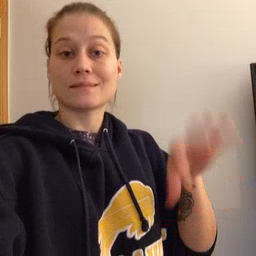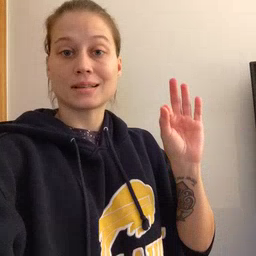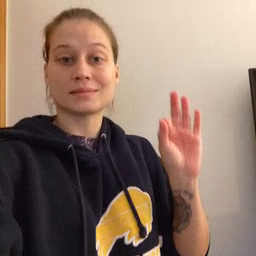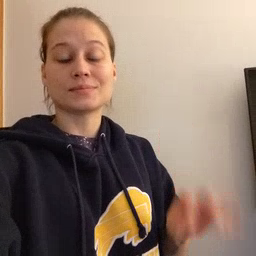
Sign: find